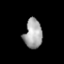
Tissue: lung
Cell type: Epithelial cells
Senescence score: 0.1791
Nuclear area (px): 519
Mean DAPI intensity: 163.819